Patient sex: M
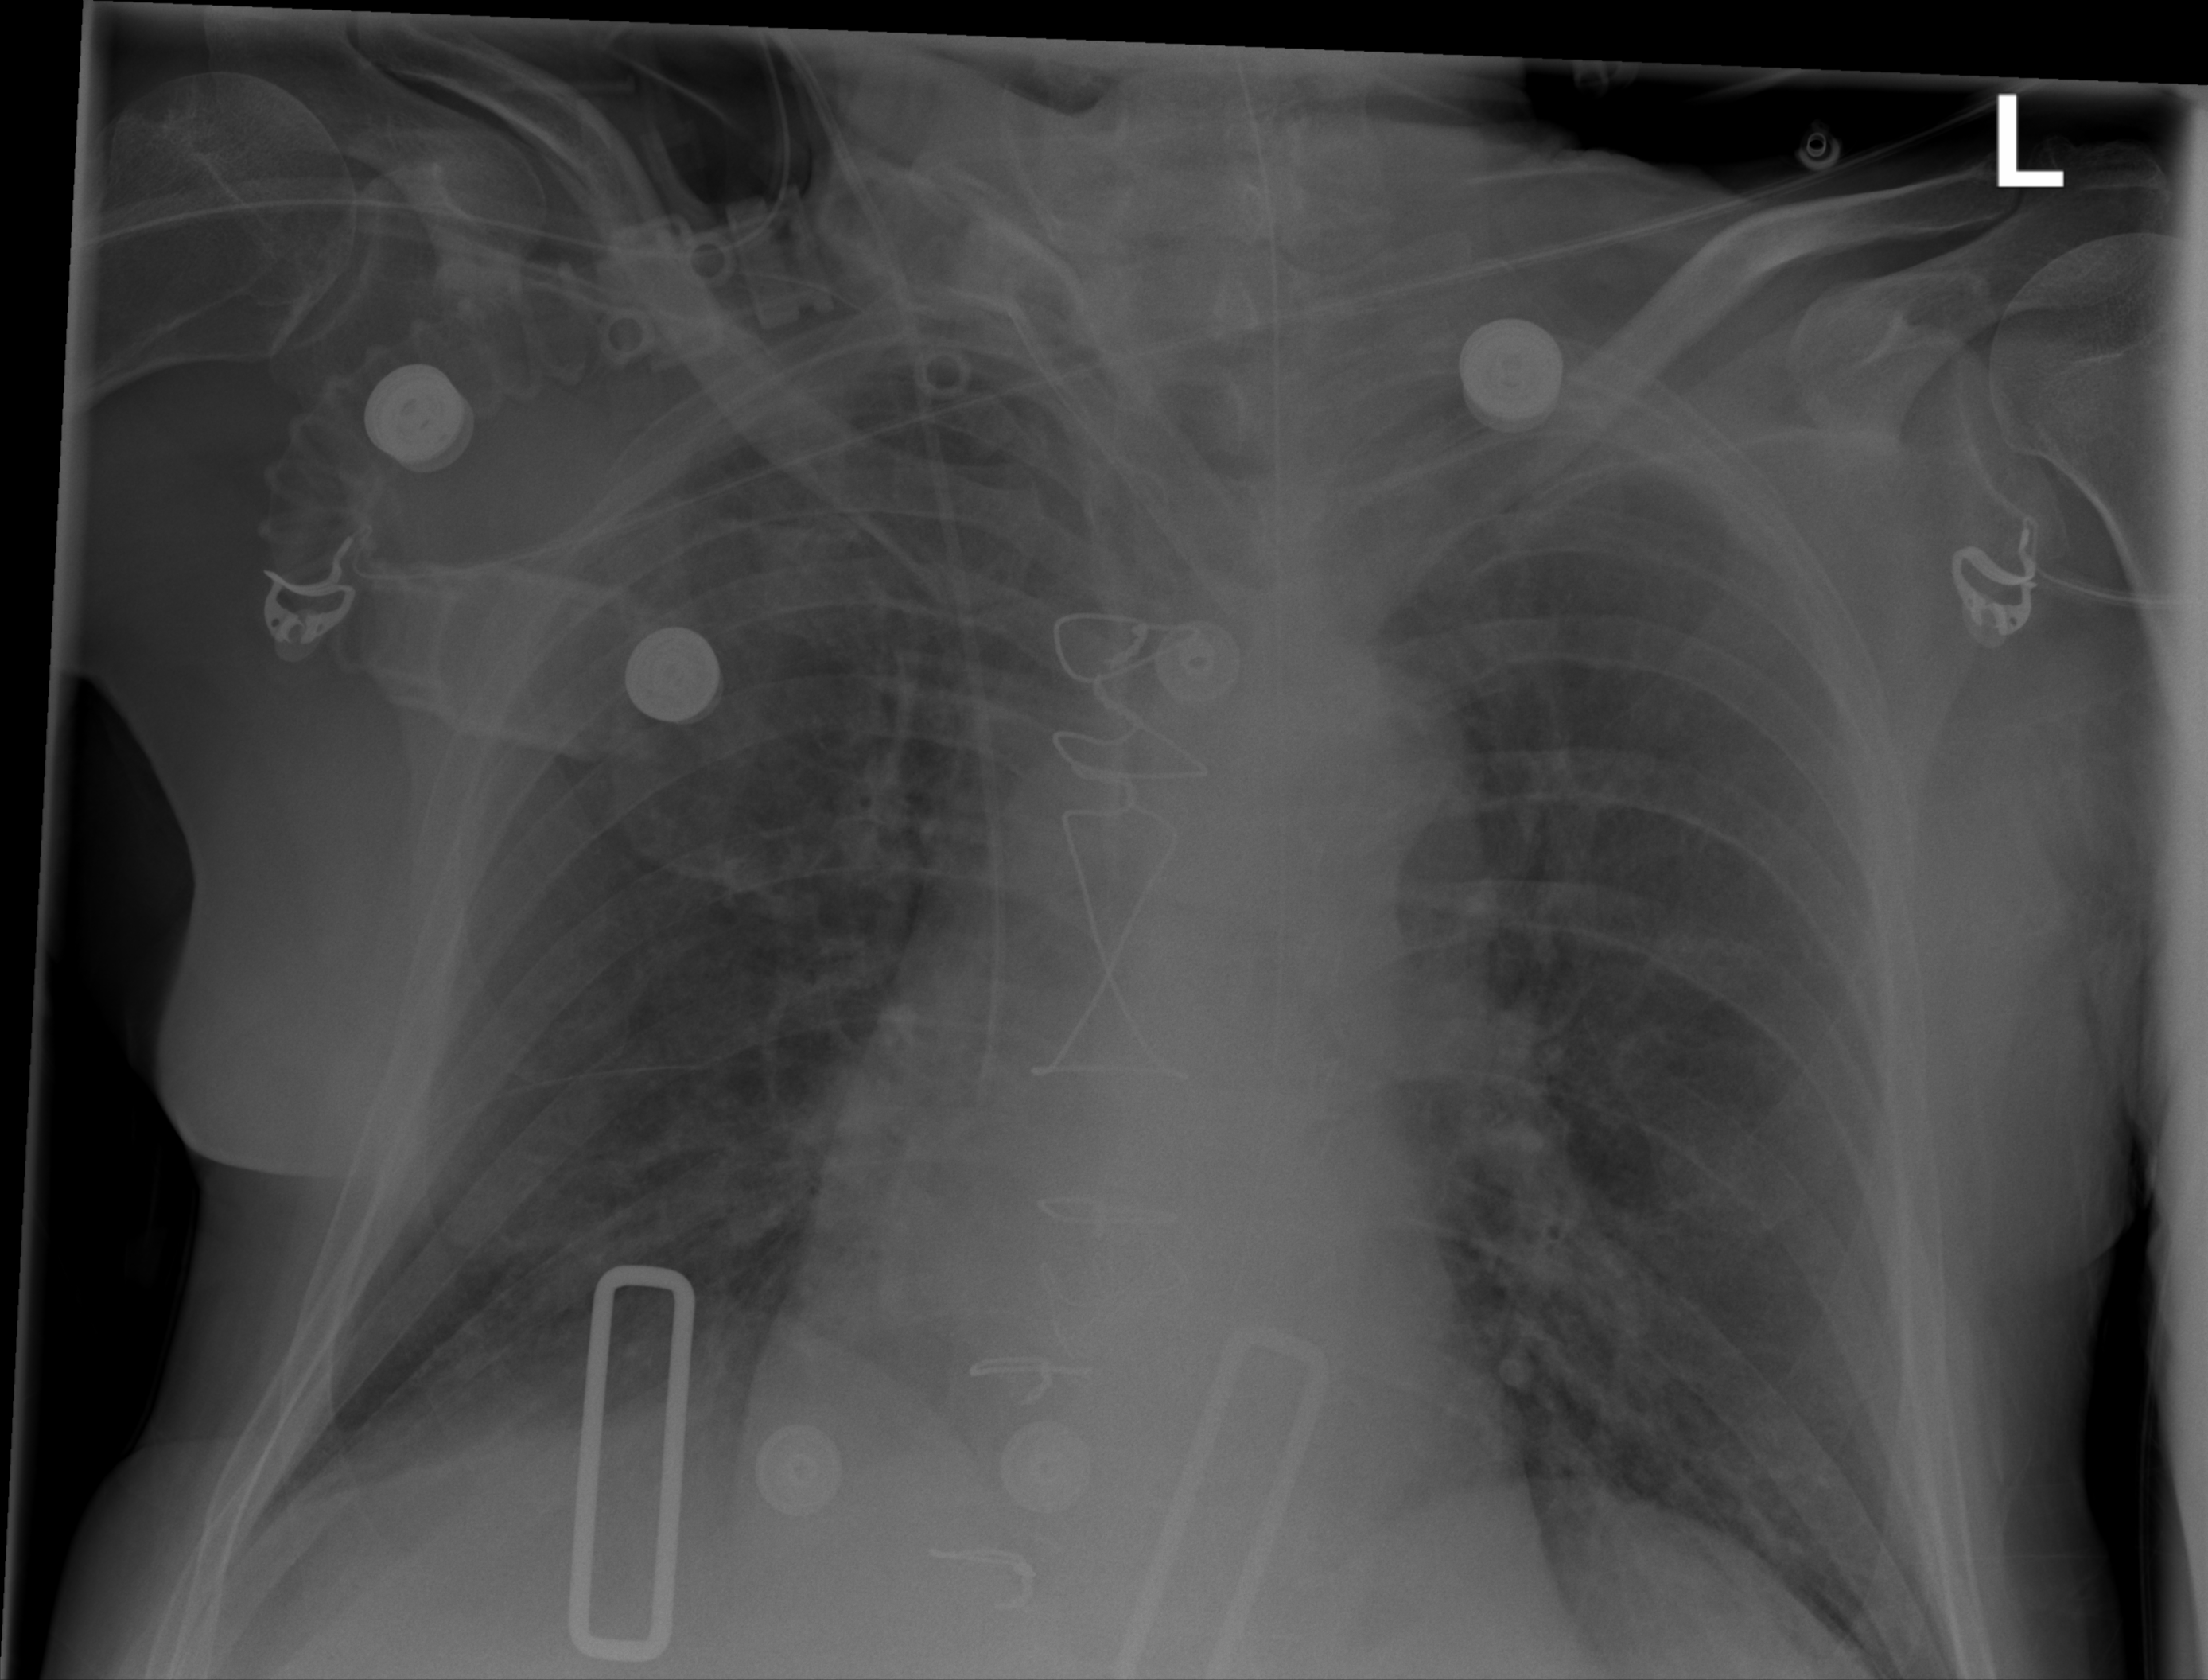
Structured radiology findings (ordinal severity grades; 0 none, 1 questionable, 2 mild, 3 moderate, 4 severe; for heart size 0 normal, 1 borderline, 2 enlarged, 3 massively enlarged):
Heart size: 1
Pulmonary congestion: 2
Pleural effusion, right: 2
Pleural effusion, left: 2
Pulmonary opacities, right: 0
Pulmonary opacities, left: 0
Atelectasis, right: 0
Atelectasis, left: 0